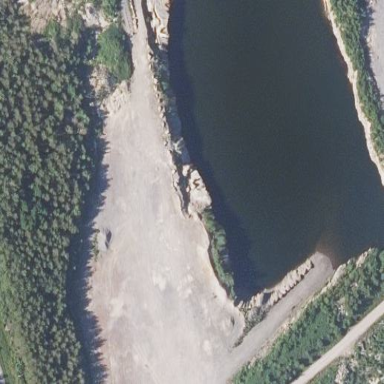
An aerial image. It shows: Quarry area.